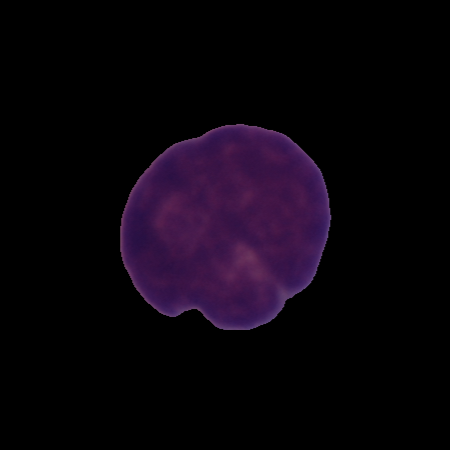
Label: cancer